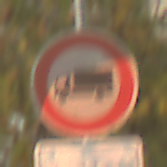
Verkehrszeichen: VerbotFuerKraftfahrzeugeUeberDreiKommaFuenfTonnen
Zusatzzeichen unten: ZeitangabenMitBeschraenkungAufWochentage1
Umgebung: Outdoor, Nature
Tageszeit: SunriseSunset
Wetter: PartlyCloudy
Licht: Natural
Jahreszeit: NotSpecified
Kontrast: LowContrast